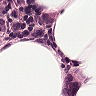
Metastatic tissue present: yes